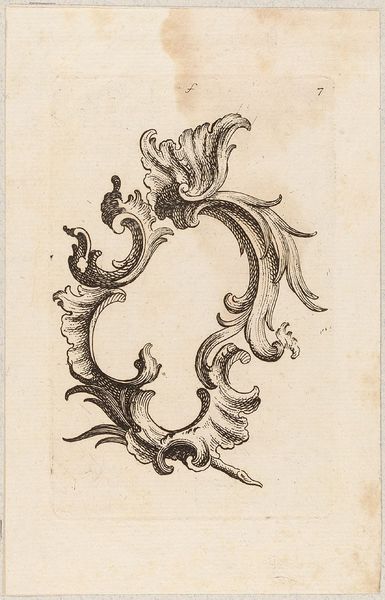
Titel: Rocaille-Kartusche, Blatt 7 aus der Folge 'Kartuschen'
Künstler: Georg Christoph Kilian
Standort: Hamburg
Institution: Museum für Kunst und Gewerbe Hamburg
Schlagwörter: blume, schwarz, zeichnung, muster, ornament, barock, blatt, pflanze, rokoko, papier, modell, grafik, graphik, kartusche, fotografie, photographie, druckgraphik, druckgrafik, radierung, stich, entwurf, fleck, zahl, blattwerk, sieben, fleckig, muschel, ornamentik, pflanzlich, nummer, arkantus, rocaille, zeichnunh, rankwerk, gilb, beispiel, style, reproduktionen, 7, druckerzeugnisse, ornamentstich, vorlageblätter